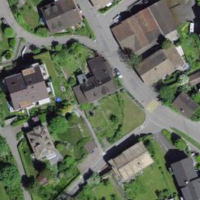
EUNIS habitat code: 55
Species observed at this site:
Asplenium ruta-muraria
Asplenium trichomanes
Dactylis glomerata